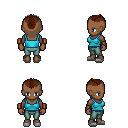
a pixel art fantasy rpg character, female body template, human, dark skin, teal pirate shirt, teal pants, brown short mohawk hairstyle, leather bracers, white slippers, four views (front, back, left, right), 2x2 character sprite sheet, small pixel art, hard edges, no anti-aliasing